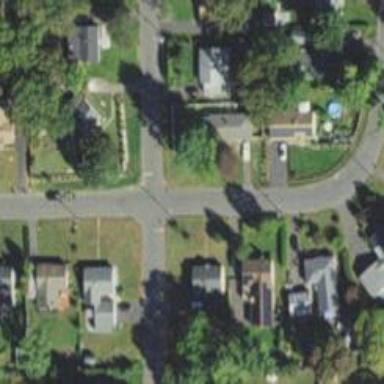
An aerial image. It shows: Road with stop sign.